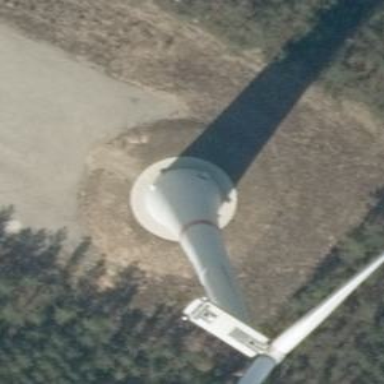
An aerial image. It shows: Wind-powered generator.